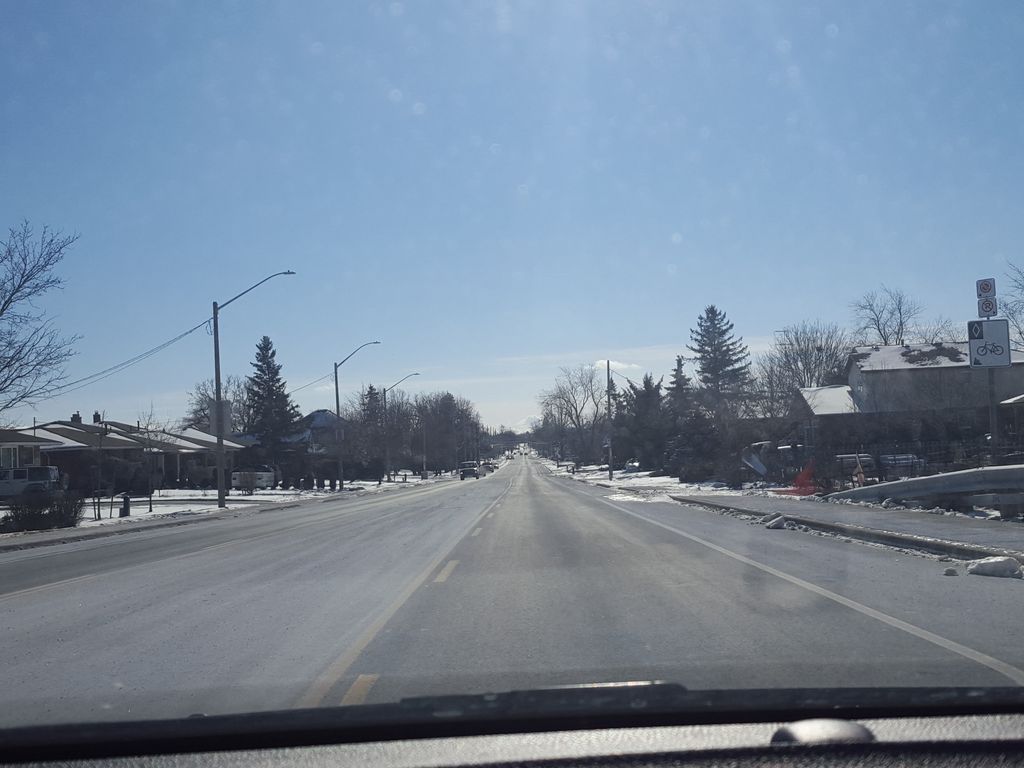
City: hamilton